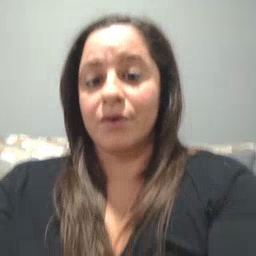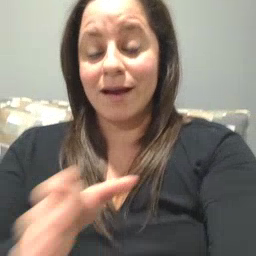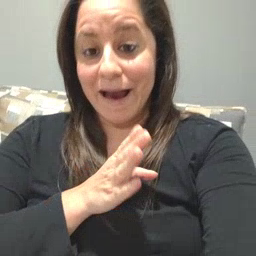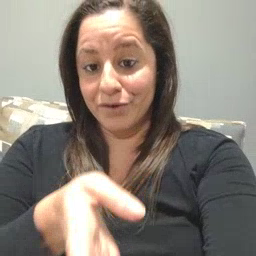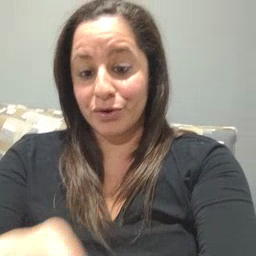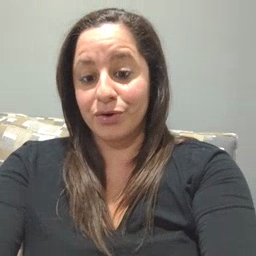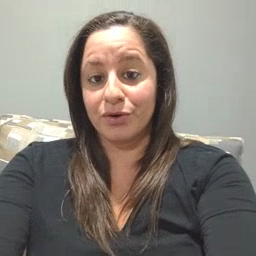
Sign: after